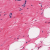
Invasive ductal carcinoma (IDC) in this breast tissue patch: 0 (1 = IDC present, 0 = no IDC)